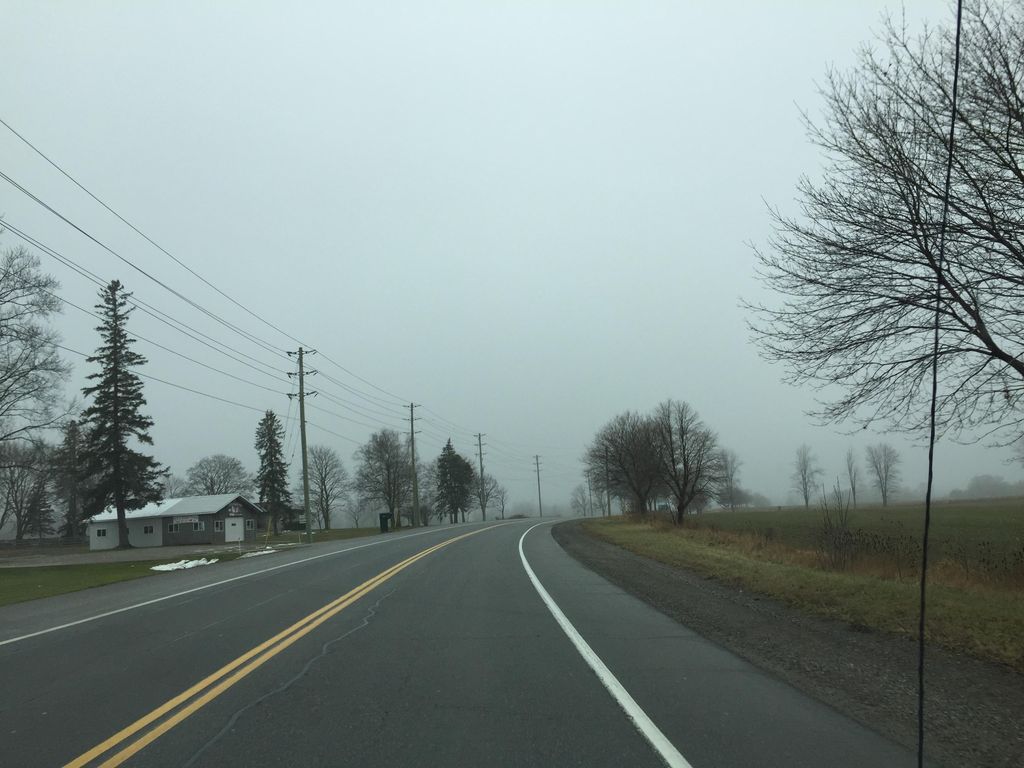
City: kitchener-waterloo